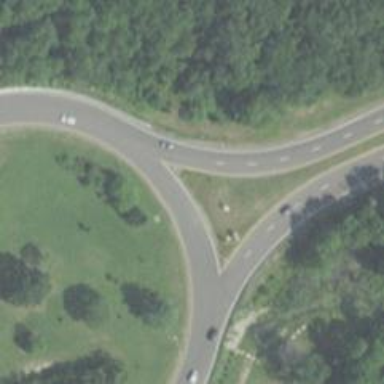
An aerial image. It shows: Roundabout on primary highway.